Question: I am trying to learn f# and copy some sample from internet. When copy to visual studio, it shows me a lot of red line as show in the following picture.

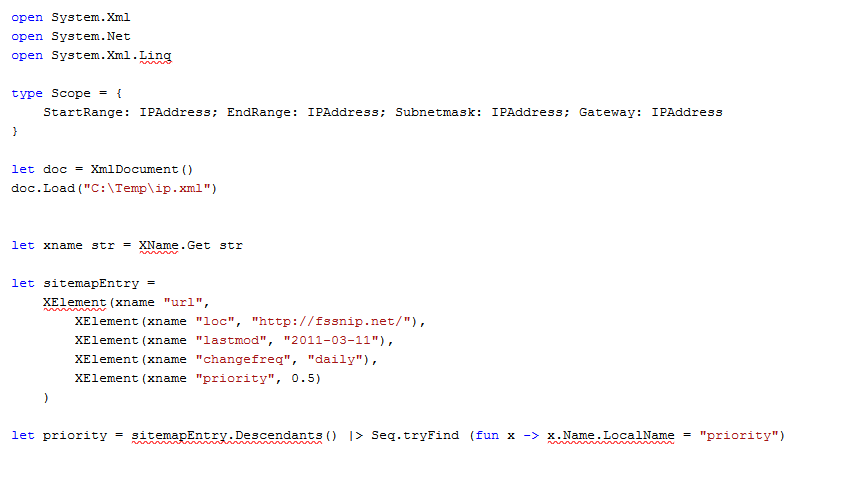
Answer: Some of your objects (like <URL> are belonging to classes defined in the assembly 'System.Xml.Linq.dll'.
The line 'open System.Xml.Linq' is the C# equivalent line 'using System.Xml.Linq;' that allows you to use the methods defined in the referenced assembly in your code.
If the assembly is not referenced (you didn't add the reference to 'System.Xml.Linq' to the project), you have that error.
Remember that you can reference (as @Petr said), if you're using F# script files or F# interative, the assemblies you want using: '#r "AssemblyNameHere"'. Other info about scripting and this option in <URL>.